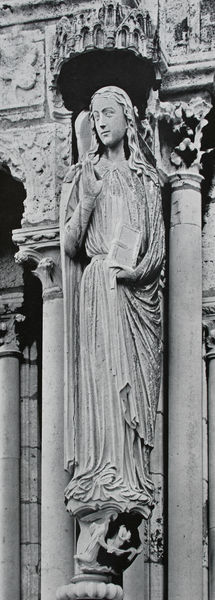
Titel: Nordvorhalle: Hl. Modesta
Standort: Chartres
Institution: Kathedrale
Schlagwörter: flügel, hand, mann, umhang, stadt, frau, geste, kleid, säule, säulen, dach, gebäude, architektur, bibel, falten, sockel, stein, kirche, figur, gewand, haare, mantel, gotik, engel, skulptur, statue, relief, fassade, schmal, bildhauerei, faltenwurf, plastik, foto, nische, buch, dom, personifikation, altar, kapitelle, kathedrale, kapitell, photo, gestus, sandstein, chartres, segen, segnung, heilige, attribut, harre, domfigur, langhaarig, naumburger dom, nauburger dom, geweand, mauerkrone